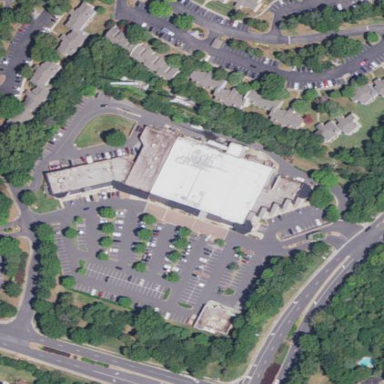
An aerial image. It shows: Retail building.